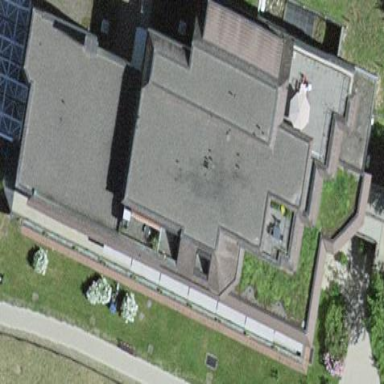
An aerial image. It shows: Building.